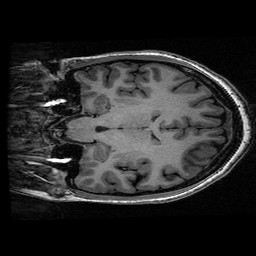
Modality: T1w
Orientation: coronal
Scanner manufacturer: ge
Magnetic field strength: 3 T
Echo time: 0.00318 s